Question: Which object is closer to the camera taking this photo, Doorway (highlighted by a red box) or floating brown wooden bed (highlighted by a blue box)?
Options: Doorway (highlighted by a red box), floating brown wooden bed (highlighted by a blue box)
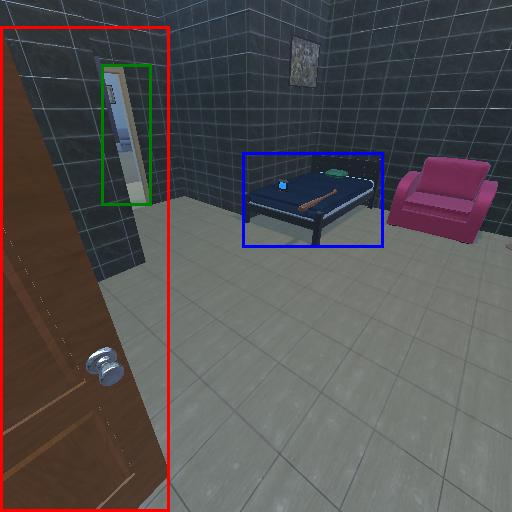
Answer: Doorway (highlighted by a red box)